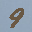
Label: 9